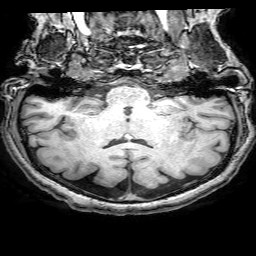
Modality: T1w
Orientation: sagittal
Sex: female
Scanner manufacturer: philips
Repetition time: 0.008279 s
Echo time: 0.00383 s